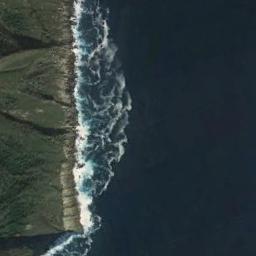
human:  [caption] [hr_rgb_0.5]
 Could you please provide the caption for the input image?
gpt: There are green Spaces beside the beach .

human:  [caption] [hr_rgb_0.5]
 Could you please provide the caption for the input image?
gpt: Deep blue ocean and waves and rugged meadows .

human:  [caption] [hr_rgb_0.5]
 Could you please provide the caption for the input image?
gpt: The beach is an erosion scarp and the color of the seawater is dark blue .

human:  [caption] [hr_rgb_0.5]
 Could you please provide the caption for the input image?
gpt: The deep blue seawater beat the thick woods beside the beach .

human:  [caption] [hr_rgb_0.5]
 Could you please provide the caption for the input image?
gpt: The grass is beside the beach .